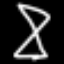
Label: hourglass